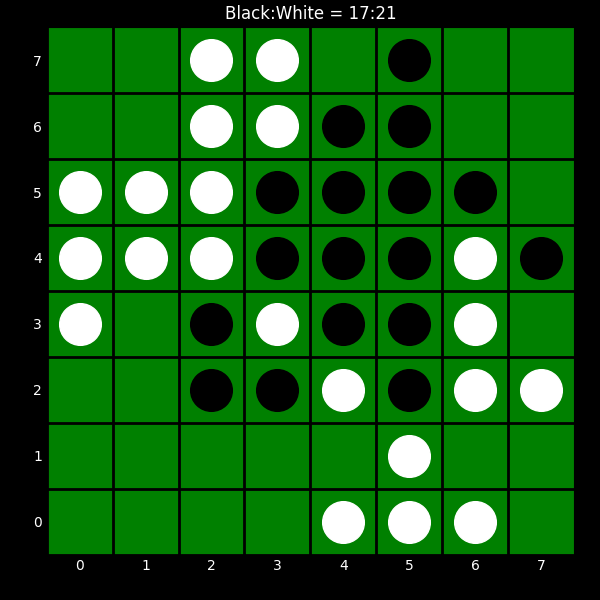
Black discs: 17
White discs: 21